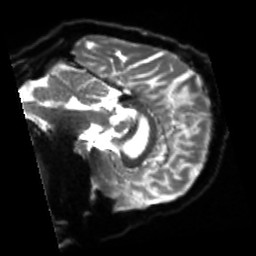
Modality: sbref
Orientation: sagittal
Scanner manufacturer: siemens
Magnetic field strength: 3 T
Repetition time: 4 s
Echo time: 0.0594 s